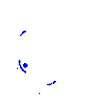
Particle: kaon